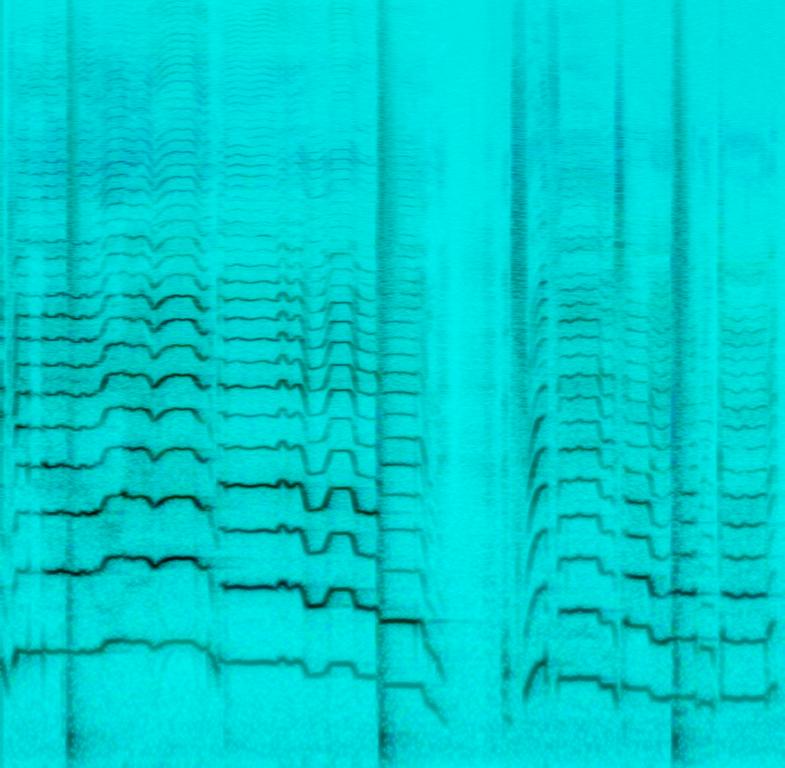
The low quality recording features a live performance of an Alternative/Indie song and it consists of passionate female vocal singing over acoustic guitar strummed chord and wooden percussive element. The recording is noisy and the vocal is slightly moving throughout the stereo image making it unbalanced. It sounds passionate and emotional.